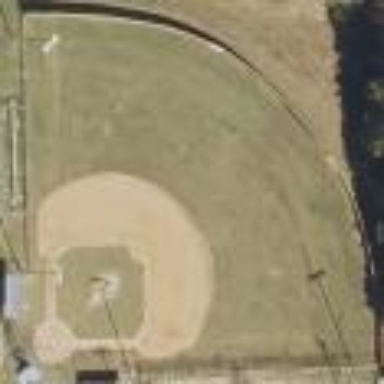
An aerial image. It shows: Baseball pitch for leisure land.